Question: Here is the code:
'''
P para = factory.createP();
R run = factory.createR();
Text text = factory.createText();
text.setValue( " abc " );
run.getContent().add( text );
para.getContent().add( run );
wordMLPack.getMainDocumentPart().add( para );
'''
Here is the docx generated:

The heading and trailing spaces are all missing.
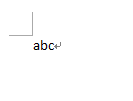
Answer: You need to tell docx4j to explicitly preserve whitespace in your 'Text' instances (the underlying format is XML of course, which tends not to pay much heed to whitespace). Something like this:
'''
text.setValue(" abc ");
text.setSpace("preserve");
...
'''